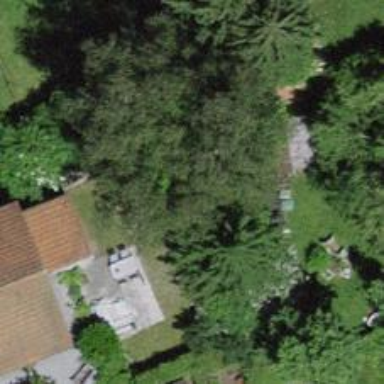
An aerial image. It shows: Shed building.